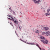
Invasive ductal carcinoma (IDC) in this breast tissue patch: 0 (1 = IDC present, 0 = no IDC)